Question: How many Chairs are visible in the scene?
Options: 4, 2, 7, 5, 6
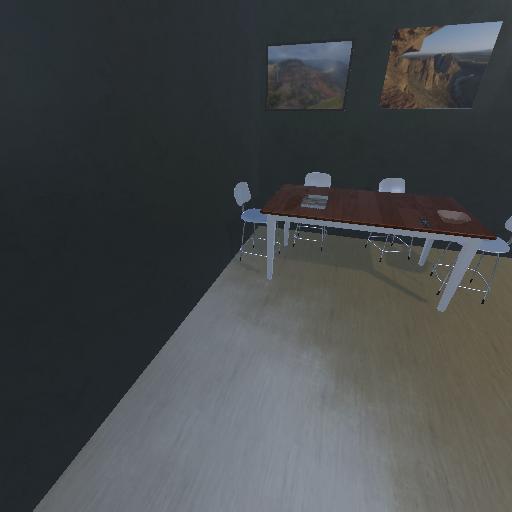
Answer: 4